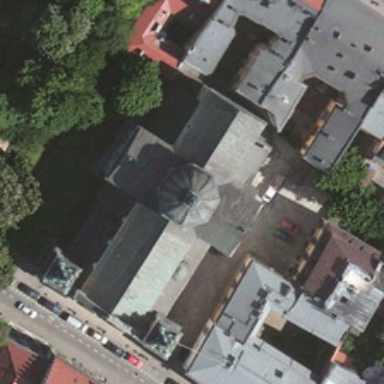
Some buildings are near a church .